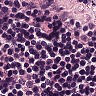
Metastatic tissue present: no